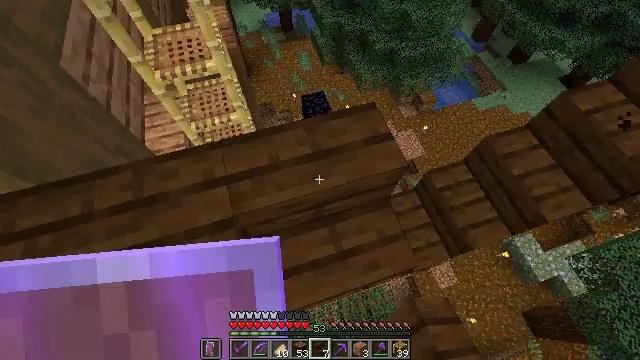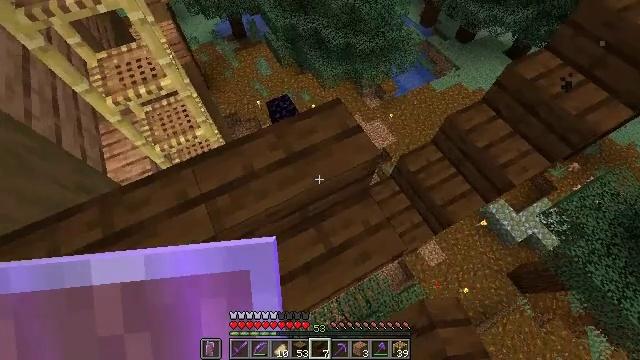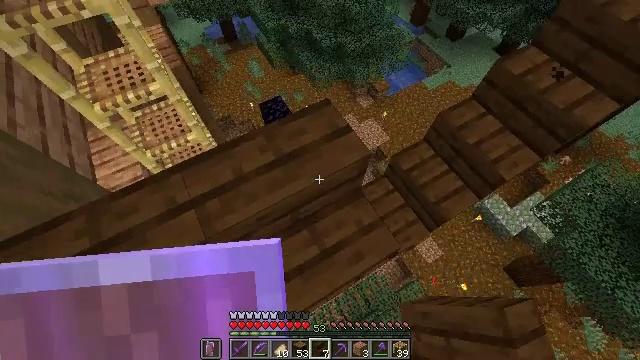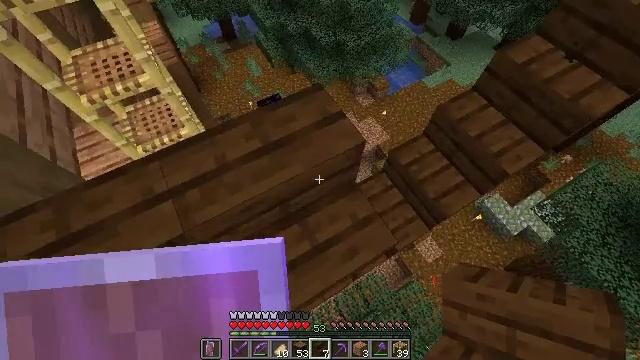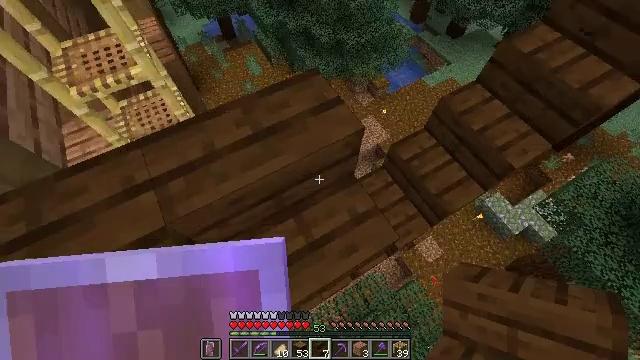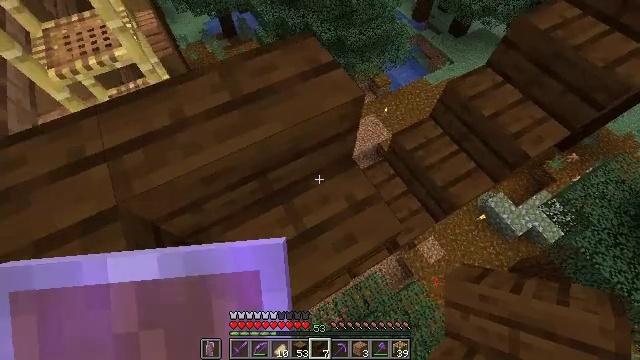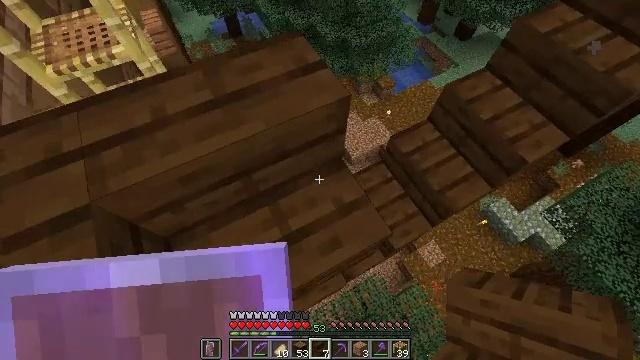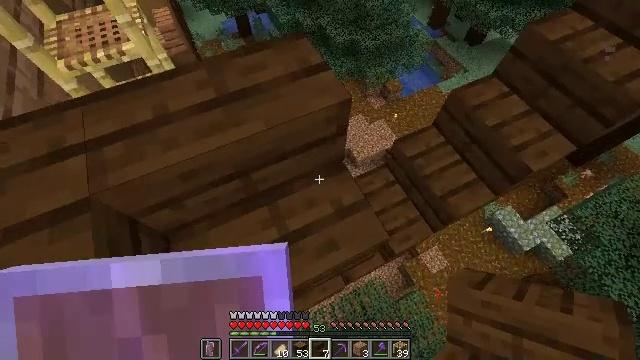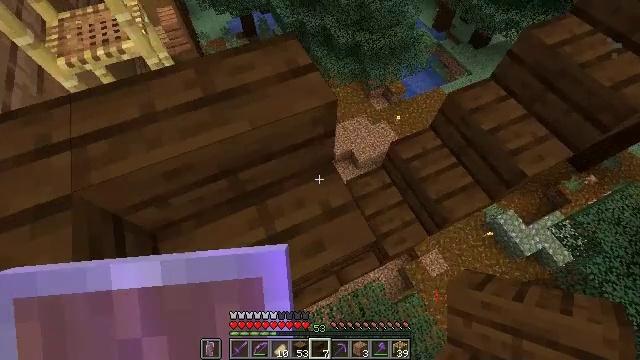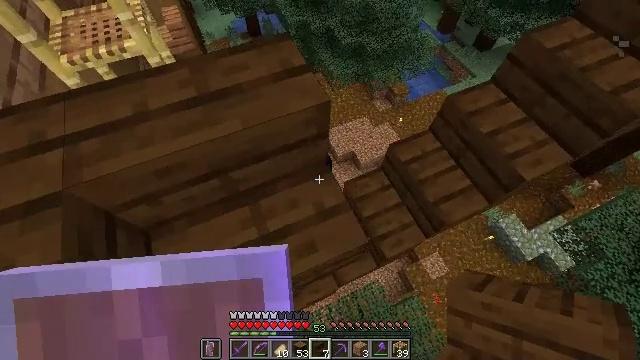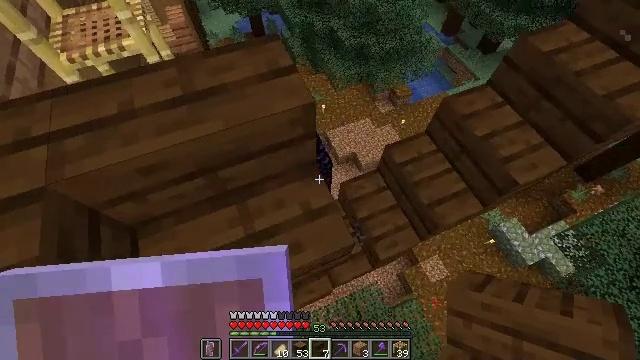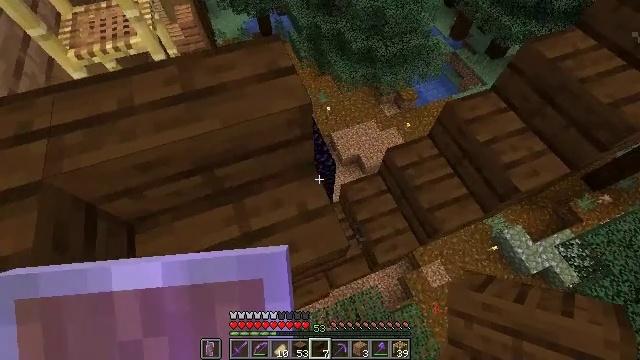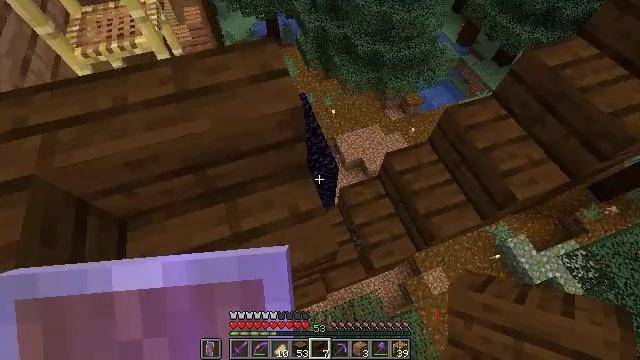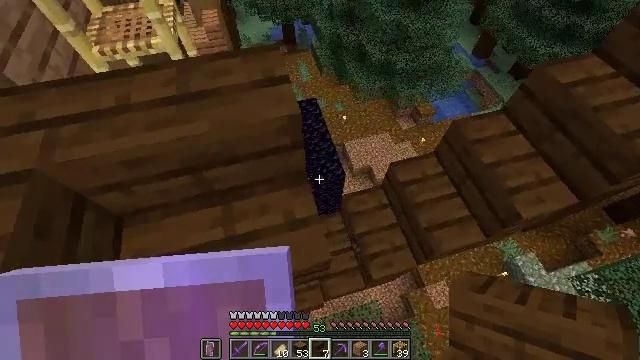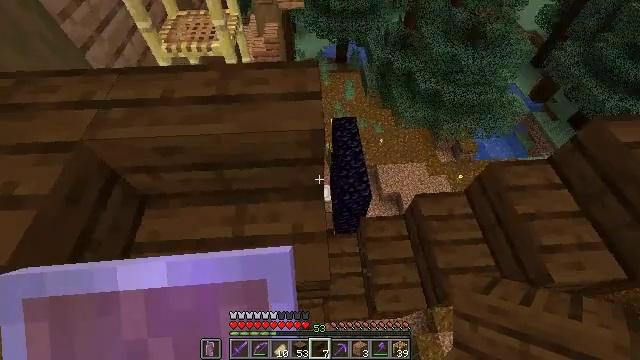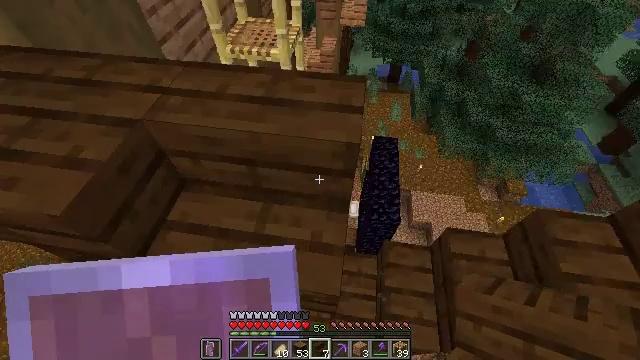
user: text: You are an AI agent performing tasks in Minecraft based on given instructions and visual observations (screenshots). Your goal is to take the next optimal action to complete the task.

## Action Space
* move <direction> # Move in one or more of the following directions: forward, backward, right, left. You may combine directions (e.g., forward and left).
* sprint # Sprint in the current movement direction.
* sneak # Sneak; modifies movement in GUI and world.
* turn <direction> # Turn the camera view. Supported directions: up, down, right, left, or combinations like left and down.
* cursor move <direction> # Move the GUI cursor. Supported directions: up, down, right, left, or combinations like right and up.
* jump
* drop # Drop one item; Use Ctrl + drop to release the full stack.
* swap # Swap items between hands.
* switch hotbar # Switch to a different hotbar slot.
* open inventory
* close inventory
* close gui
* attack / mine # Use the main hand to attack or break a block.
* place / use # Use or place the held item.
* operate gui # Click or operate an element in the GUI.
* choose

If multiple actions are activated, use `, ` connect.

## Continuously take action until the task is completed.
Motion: motion action
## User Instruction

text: Attack the dark oak stairs to gather the materials.
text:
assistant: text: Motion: move right, sneak, turn right
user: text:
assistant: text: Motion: move right, sneak, turn right
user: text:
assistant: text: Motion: move right, sneak
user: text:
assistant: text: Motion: move right, sneak
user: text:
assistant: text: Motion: move right, sneak
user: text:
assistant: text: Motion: move right, sneak, turn left
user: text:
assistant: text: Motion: move right, sneak, turn left
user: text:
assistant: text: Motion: move right, sneak, turn left
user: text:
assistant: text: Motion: move right, sneak, turn left
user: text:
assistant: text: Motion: move right, sneak, turn left
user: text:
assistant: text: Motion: move right, sneak, turn left
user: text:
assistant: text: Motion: move right, sneak, turn left
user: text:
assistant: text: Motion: move right, sneak, turn left and up
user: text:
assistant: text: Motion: sneak, turn left and up
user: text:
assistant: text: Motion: sneak, turn left and up
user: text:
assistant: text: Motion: sneak, turn left
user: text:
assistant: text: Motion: sneak, turn left
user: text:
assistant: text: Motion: sneak, turn left
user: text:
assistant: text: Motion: sneak, turn left
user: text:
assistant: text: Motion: sneak, turn left
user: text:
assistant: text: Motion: sneak, turn left
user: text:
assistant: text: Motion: sneak
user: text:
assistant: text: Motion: sneak
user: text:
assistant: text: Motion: move forward, sneak
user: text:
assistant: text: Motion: move forward, sneak, turn left
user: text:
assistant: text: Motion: move forward, sneak, turn left and up
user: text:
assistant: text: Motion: move forward, sneak, turn left and up
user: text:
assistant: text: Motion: move forward, sneak, turn left
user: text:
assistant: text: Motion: move forward, sneak, turn left
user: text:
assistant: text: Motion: move forward, sneak, turn left